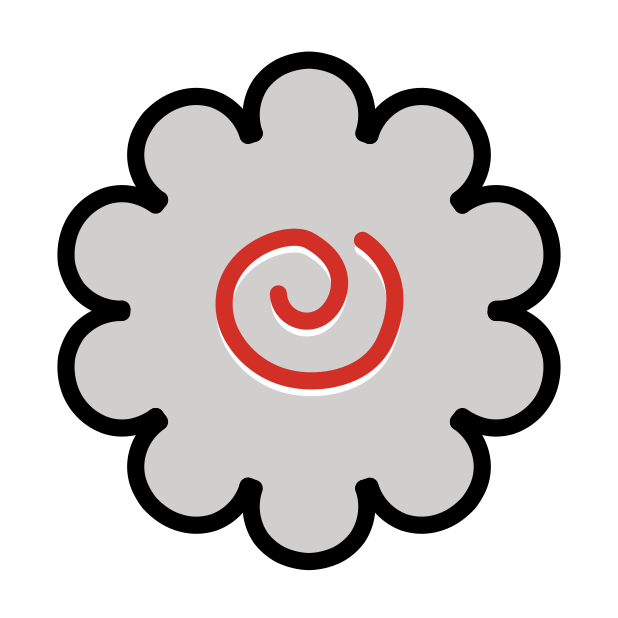
Emoji: 🍥
Name: fish cake with swirl design
Unicode: 0x1f365